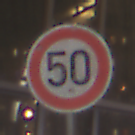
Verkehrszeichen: Geschwindigkeit50
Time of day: NotSpecified
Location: Indoor (Urban)
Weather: NotSpecified
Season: NotSpecified
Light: Artificial